Field crop: maize
Growth stage: 2
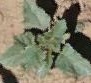
Species: datura